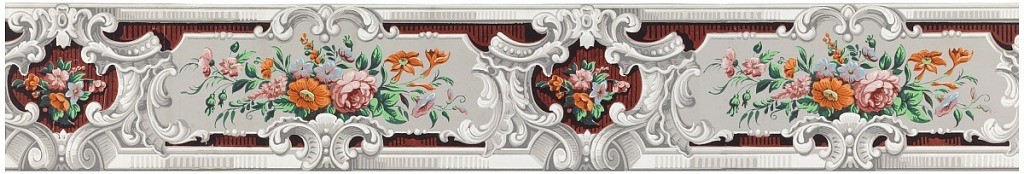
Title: Border
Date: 1845
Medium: Block-printed
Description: Grisaille scrollwork frames enclosing, alternately, a cluster of flowers and leaves on gray ground, and a smaller cluster on a red ground which is striped with black. Grisaille moldings along upper and lower edges. (Probably clipped along both edges).